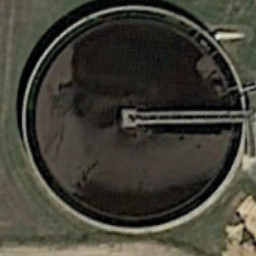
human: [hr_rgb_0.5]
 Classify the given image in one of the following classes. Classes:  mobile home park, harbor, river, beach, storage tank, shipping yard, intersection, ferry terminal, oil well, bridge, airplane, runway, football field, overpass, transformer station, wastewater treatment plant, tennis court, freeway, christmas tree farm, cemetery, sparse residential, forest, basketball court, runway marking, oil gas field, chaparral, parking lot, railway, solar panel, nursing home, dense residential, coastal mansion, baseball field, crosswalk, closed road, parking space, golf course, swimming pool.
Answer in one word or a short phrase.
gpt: wastewater treatment plant